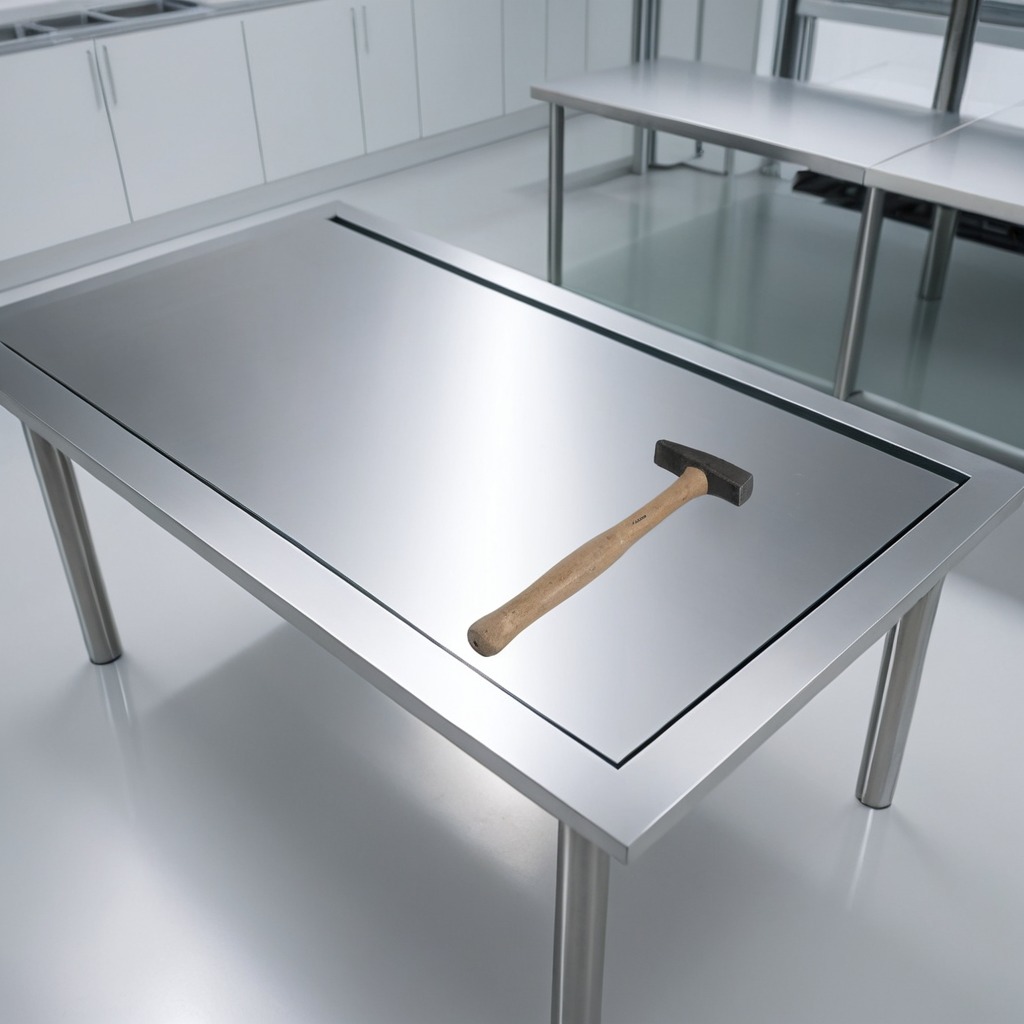
A hammer is lying on the stainless steel table.